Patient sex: M
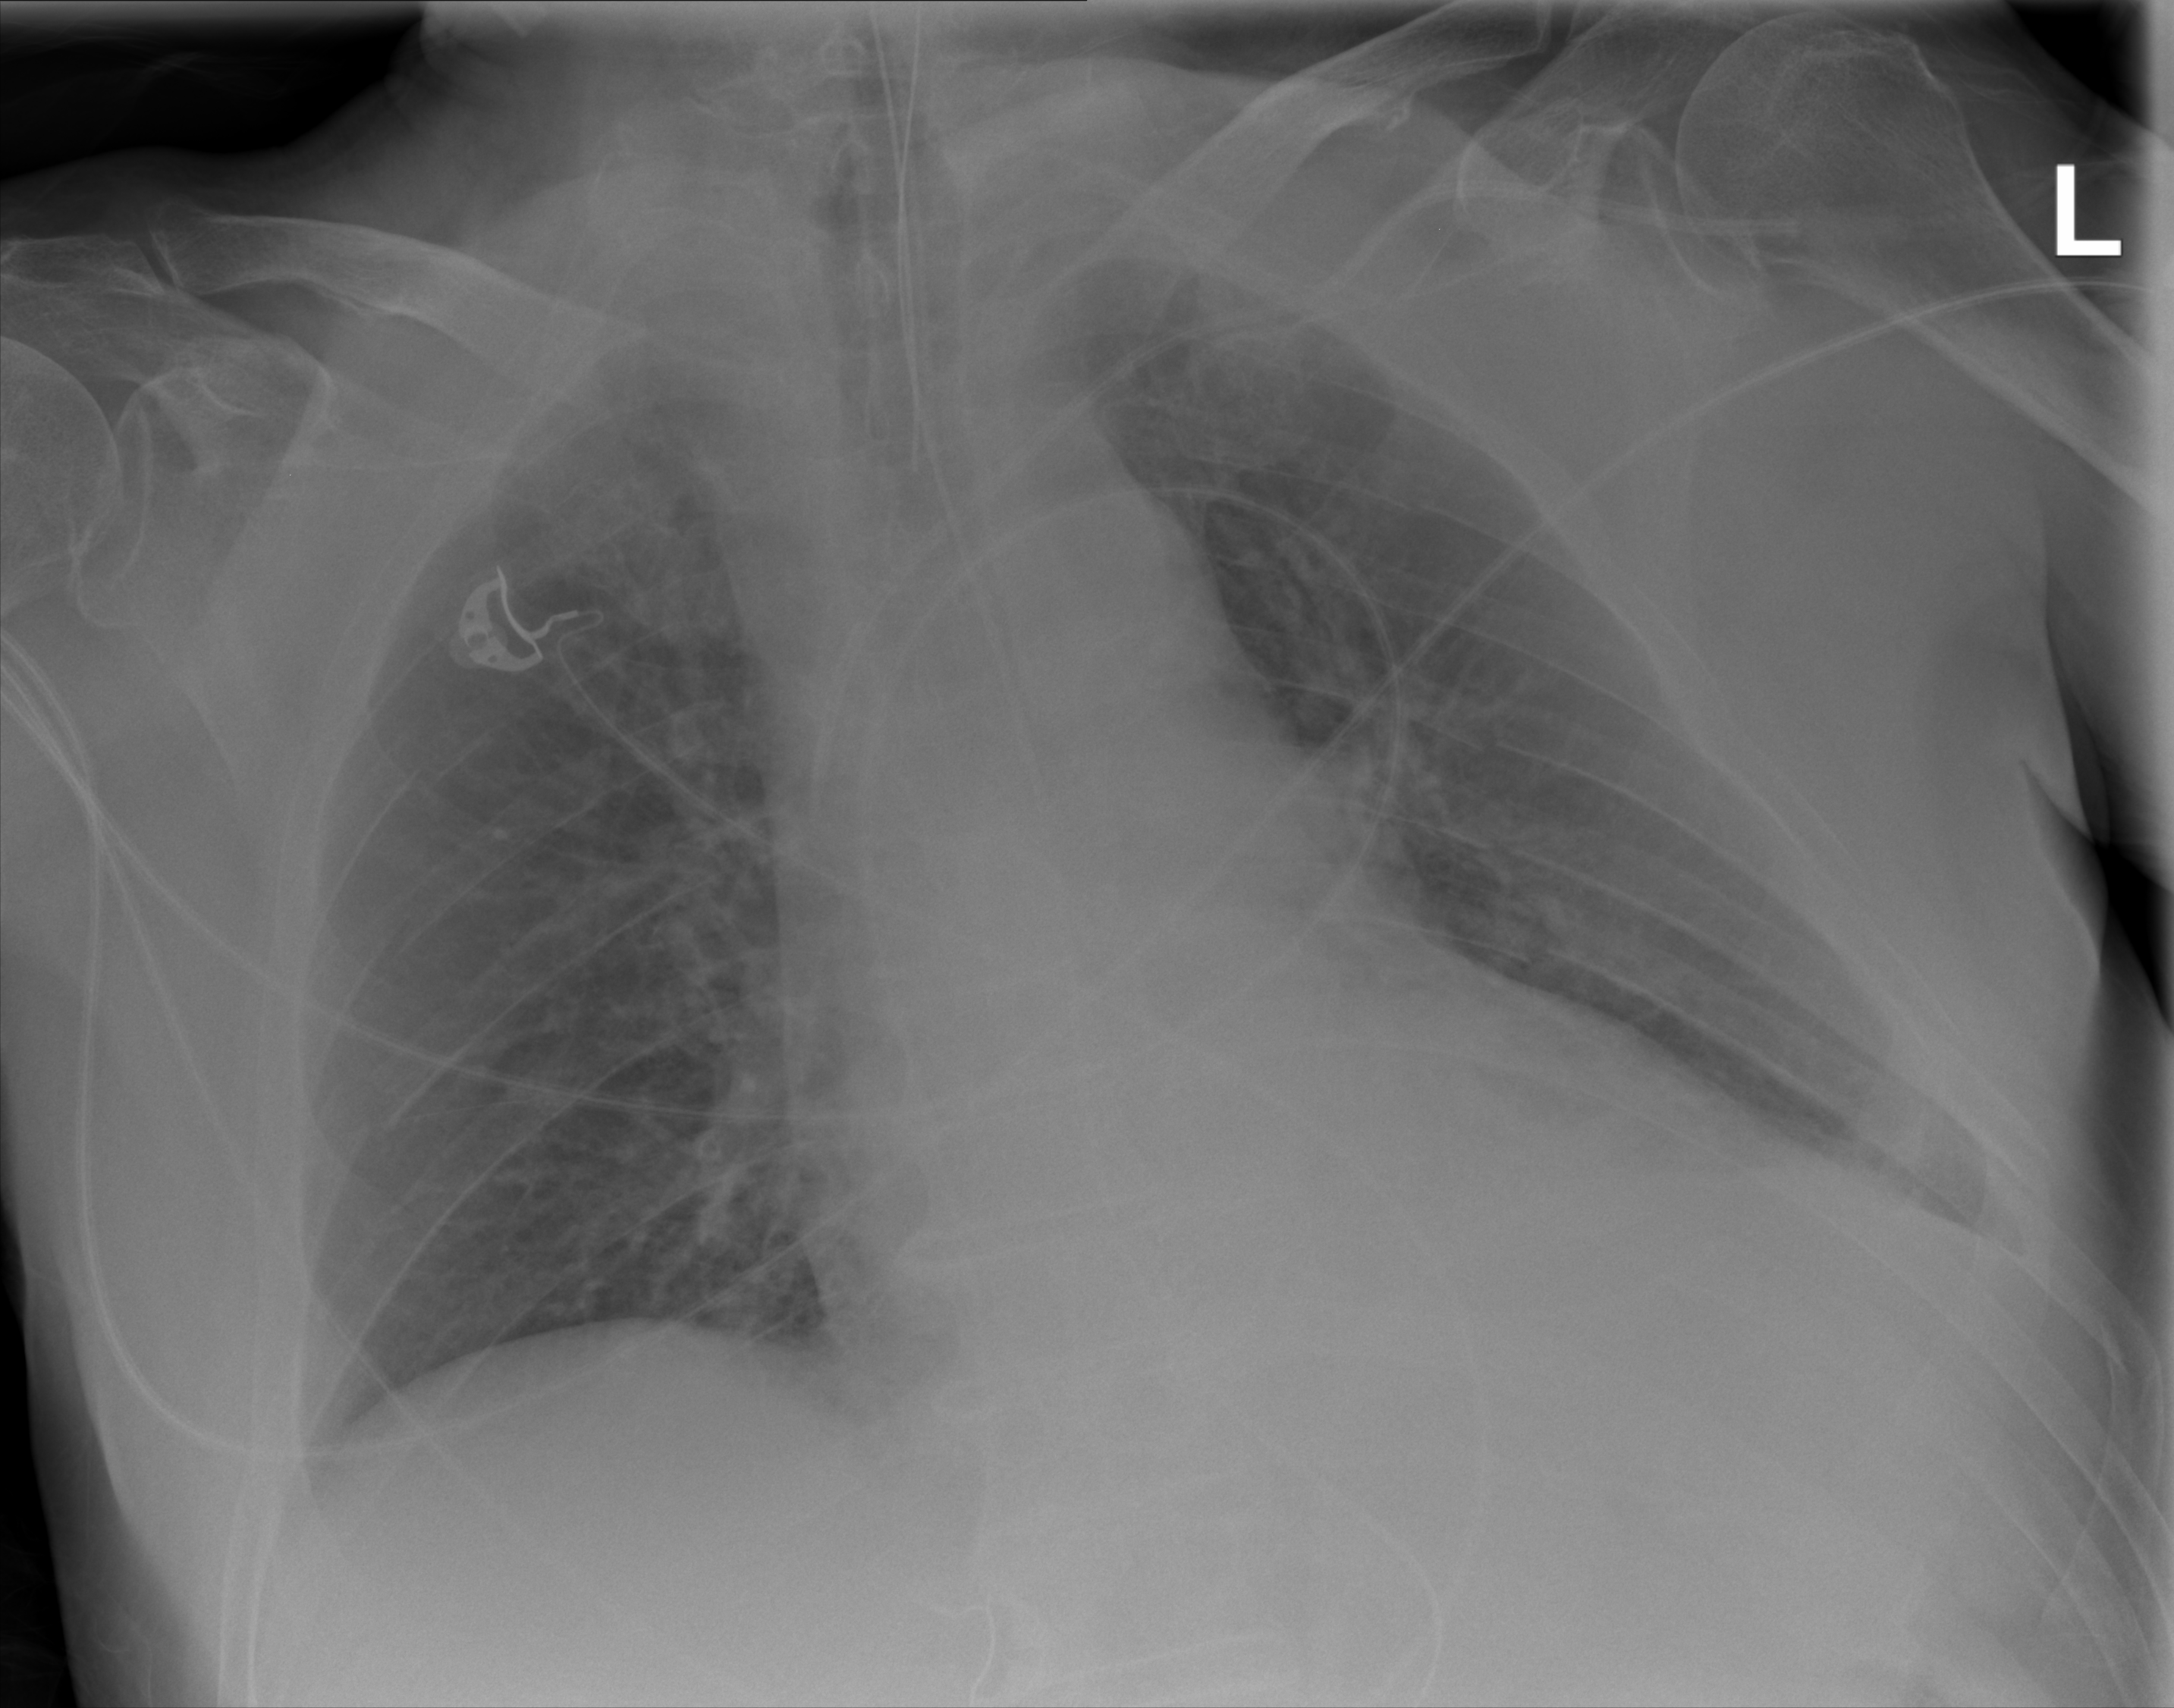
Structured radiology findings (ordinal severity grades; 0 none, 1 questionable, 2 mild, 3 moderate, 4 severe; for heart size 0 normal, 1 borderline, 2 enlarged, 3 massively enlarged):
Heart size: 2
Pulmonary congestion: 2
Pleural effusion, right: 0
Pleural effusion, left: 0
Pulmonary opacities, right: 0
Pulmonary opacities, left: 0
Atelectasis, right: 0
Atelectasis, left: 0